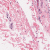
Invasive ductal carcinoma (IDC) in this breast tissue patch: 0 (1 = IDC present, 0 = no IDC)